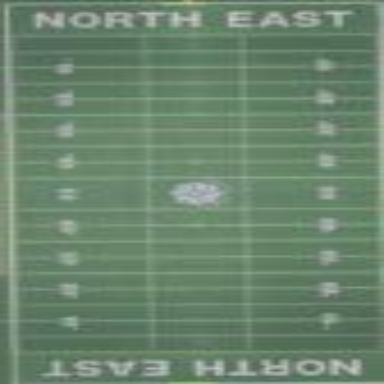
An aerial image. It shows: American football pitch with artificial turf.